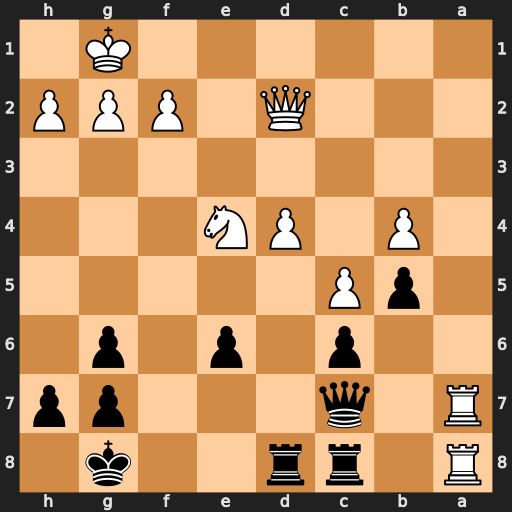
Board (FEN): R1rr2k1/R1q3pp/2p1p1p1/1pP5/1P1PN3/8/3Q1PPP/6K1
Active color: b
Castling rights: -
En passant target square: -
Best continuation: Rxa8 Rxa8 Rxa8